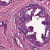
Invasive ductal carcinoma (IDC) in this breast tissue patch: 1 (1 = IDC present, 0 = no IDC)